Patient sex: M
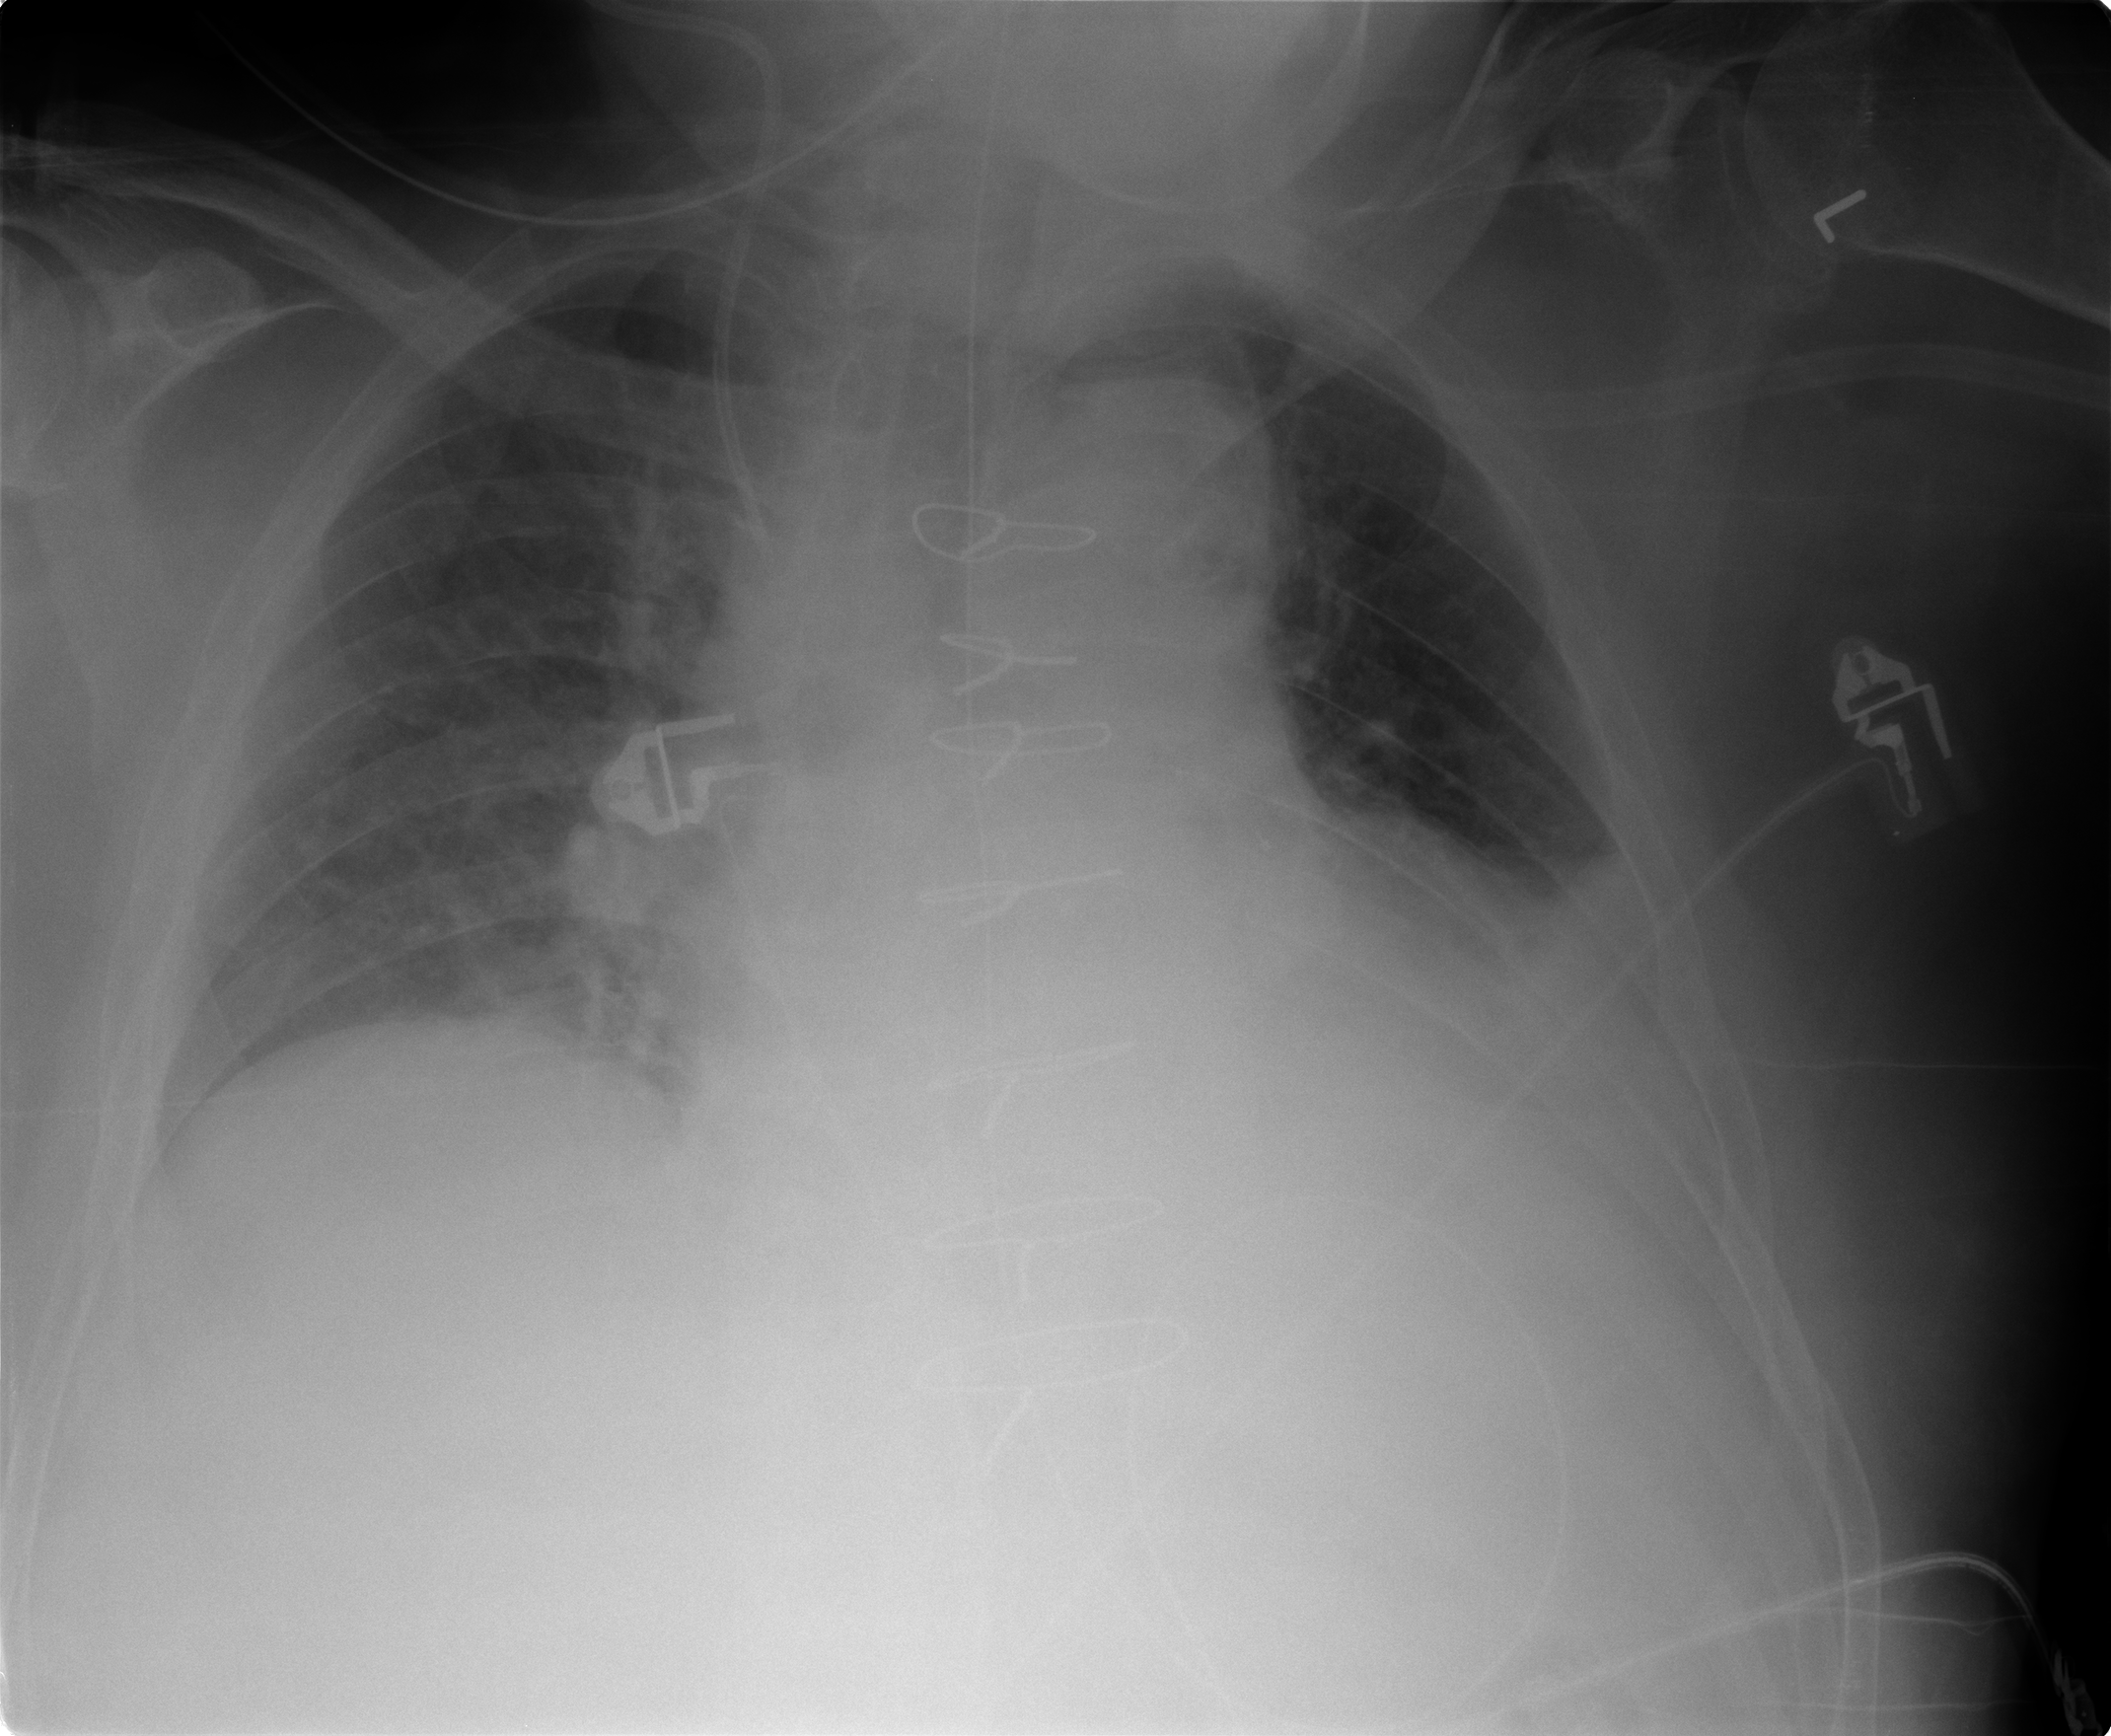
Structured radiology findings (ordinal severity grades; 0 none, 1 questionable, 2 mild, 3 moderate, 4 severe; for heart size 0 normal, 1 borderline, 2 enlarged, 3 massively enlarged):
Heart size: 2
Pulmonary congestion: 2
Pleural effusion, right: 0
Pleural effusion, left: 2
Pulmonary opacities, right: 0
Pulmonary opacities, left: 0
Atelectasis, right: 0
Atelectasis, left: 2